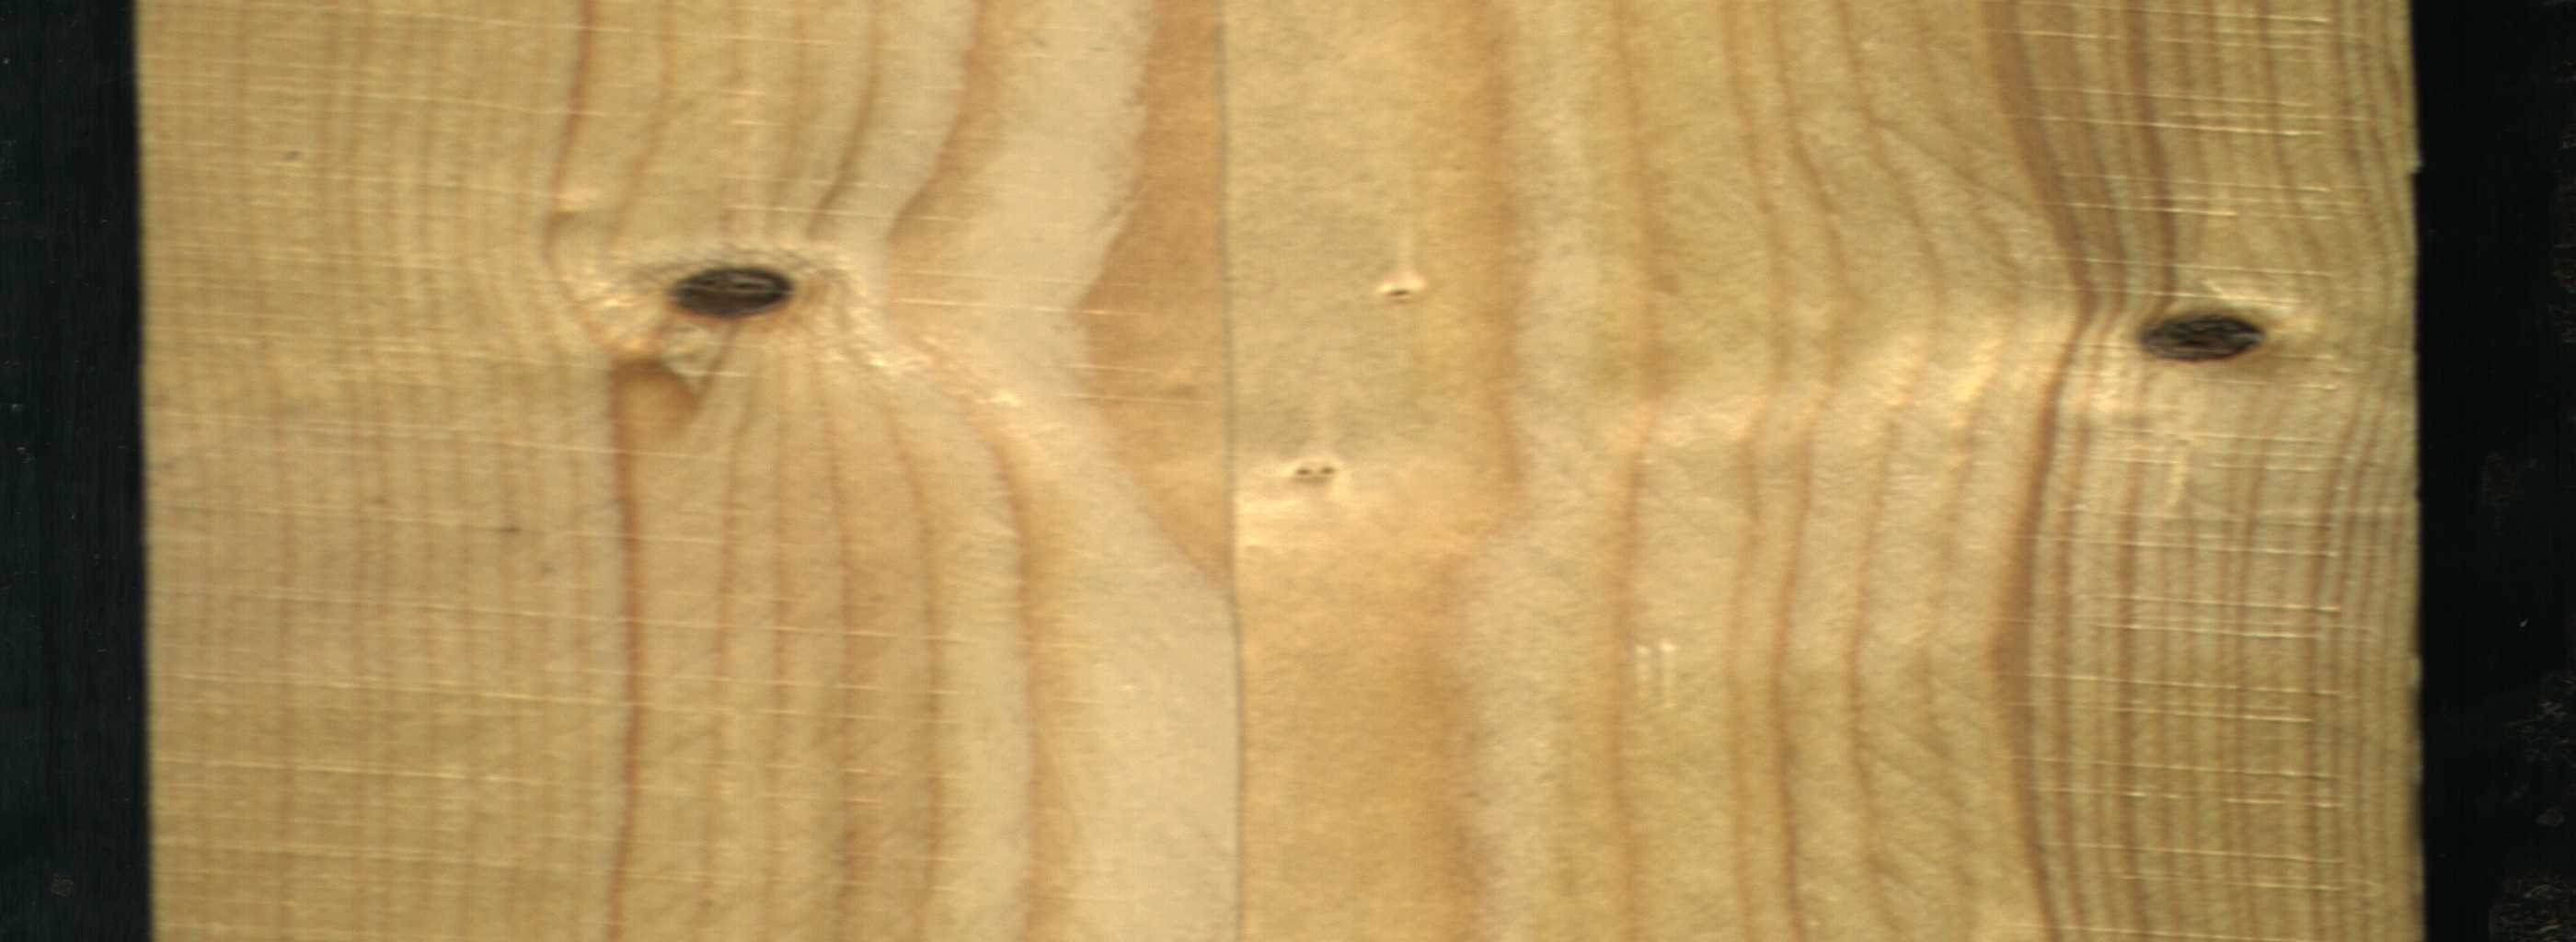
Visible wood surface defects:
Dead_Knot
Dead_Knot